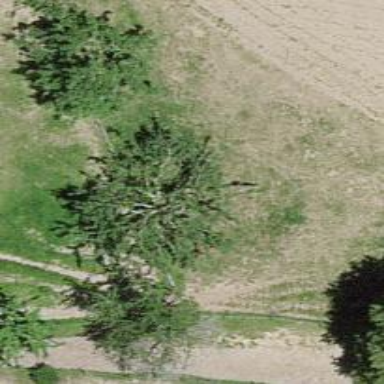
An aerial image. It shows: Deciduous tree with broadleaved leaves.